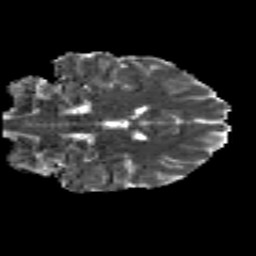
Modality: MD
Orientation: coronal
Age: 23
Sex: female
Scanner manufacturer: siemens
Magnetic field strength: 3 T
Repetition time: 8.8 s
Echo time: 0.085 s